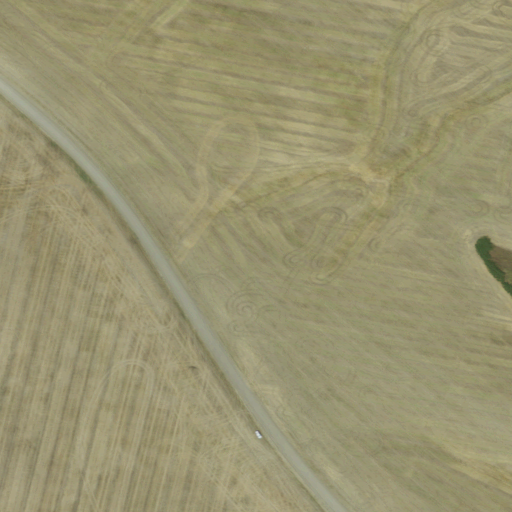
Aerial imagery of ridge(s) in South Dakota named Anderson Ridge containing cultivated crops, low intensity development, medium intensity development, and high intensity development